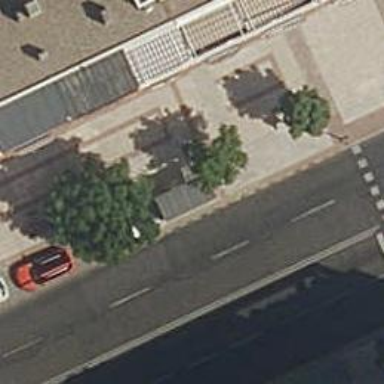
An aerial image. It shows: Bus stop with platform for public transport.